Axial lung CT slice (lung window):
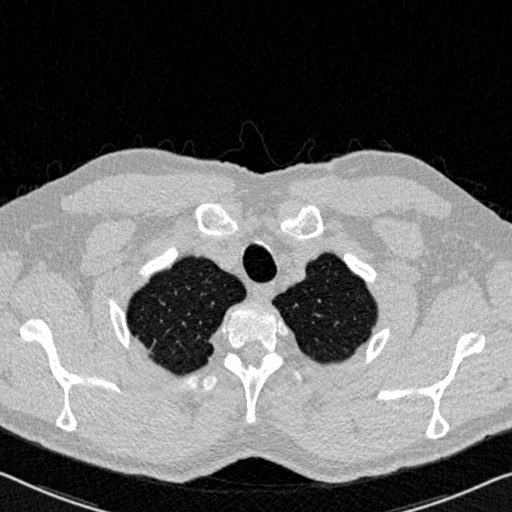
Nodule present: no